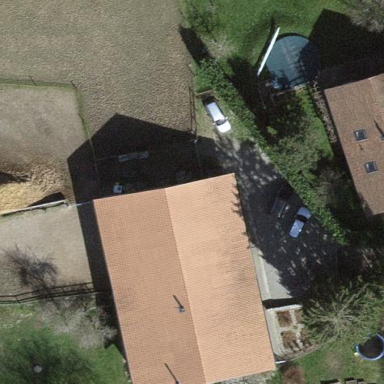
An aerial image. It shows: Farmyard area.